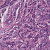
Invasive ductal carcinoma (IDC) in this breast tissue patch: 1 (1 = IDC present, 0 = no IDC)